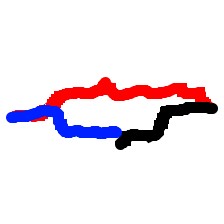
Shape: rhombus